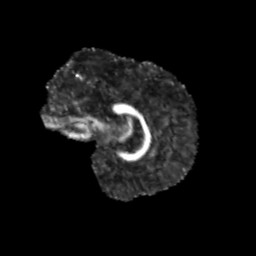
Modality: FA
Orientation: sagittal
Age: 11
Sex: female
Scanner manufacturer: siemens
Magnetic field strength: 3 T
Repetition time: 3.8 s
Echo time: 0.07 s